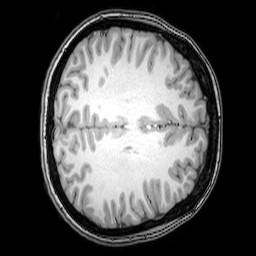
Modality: T1w
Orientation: axial
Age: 25
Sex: female
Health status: healthy
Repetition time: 0.081 s
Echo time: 0.037 s